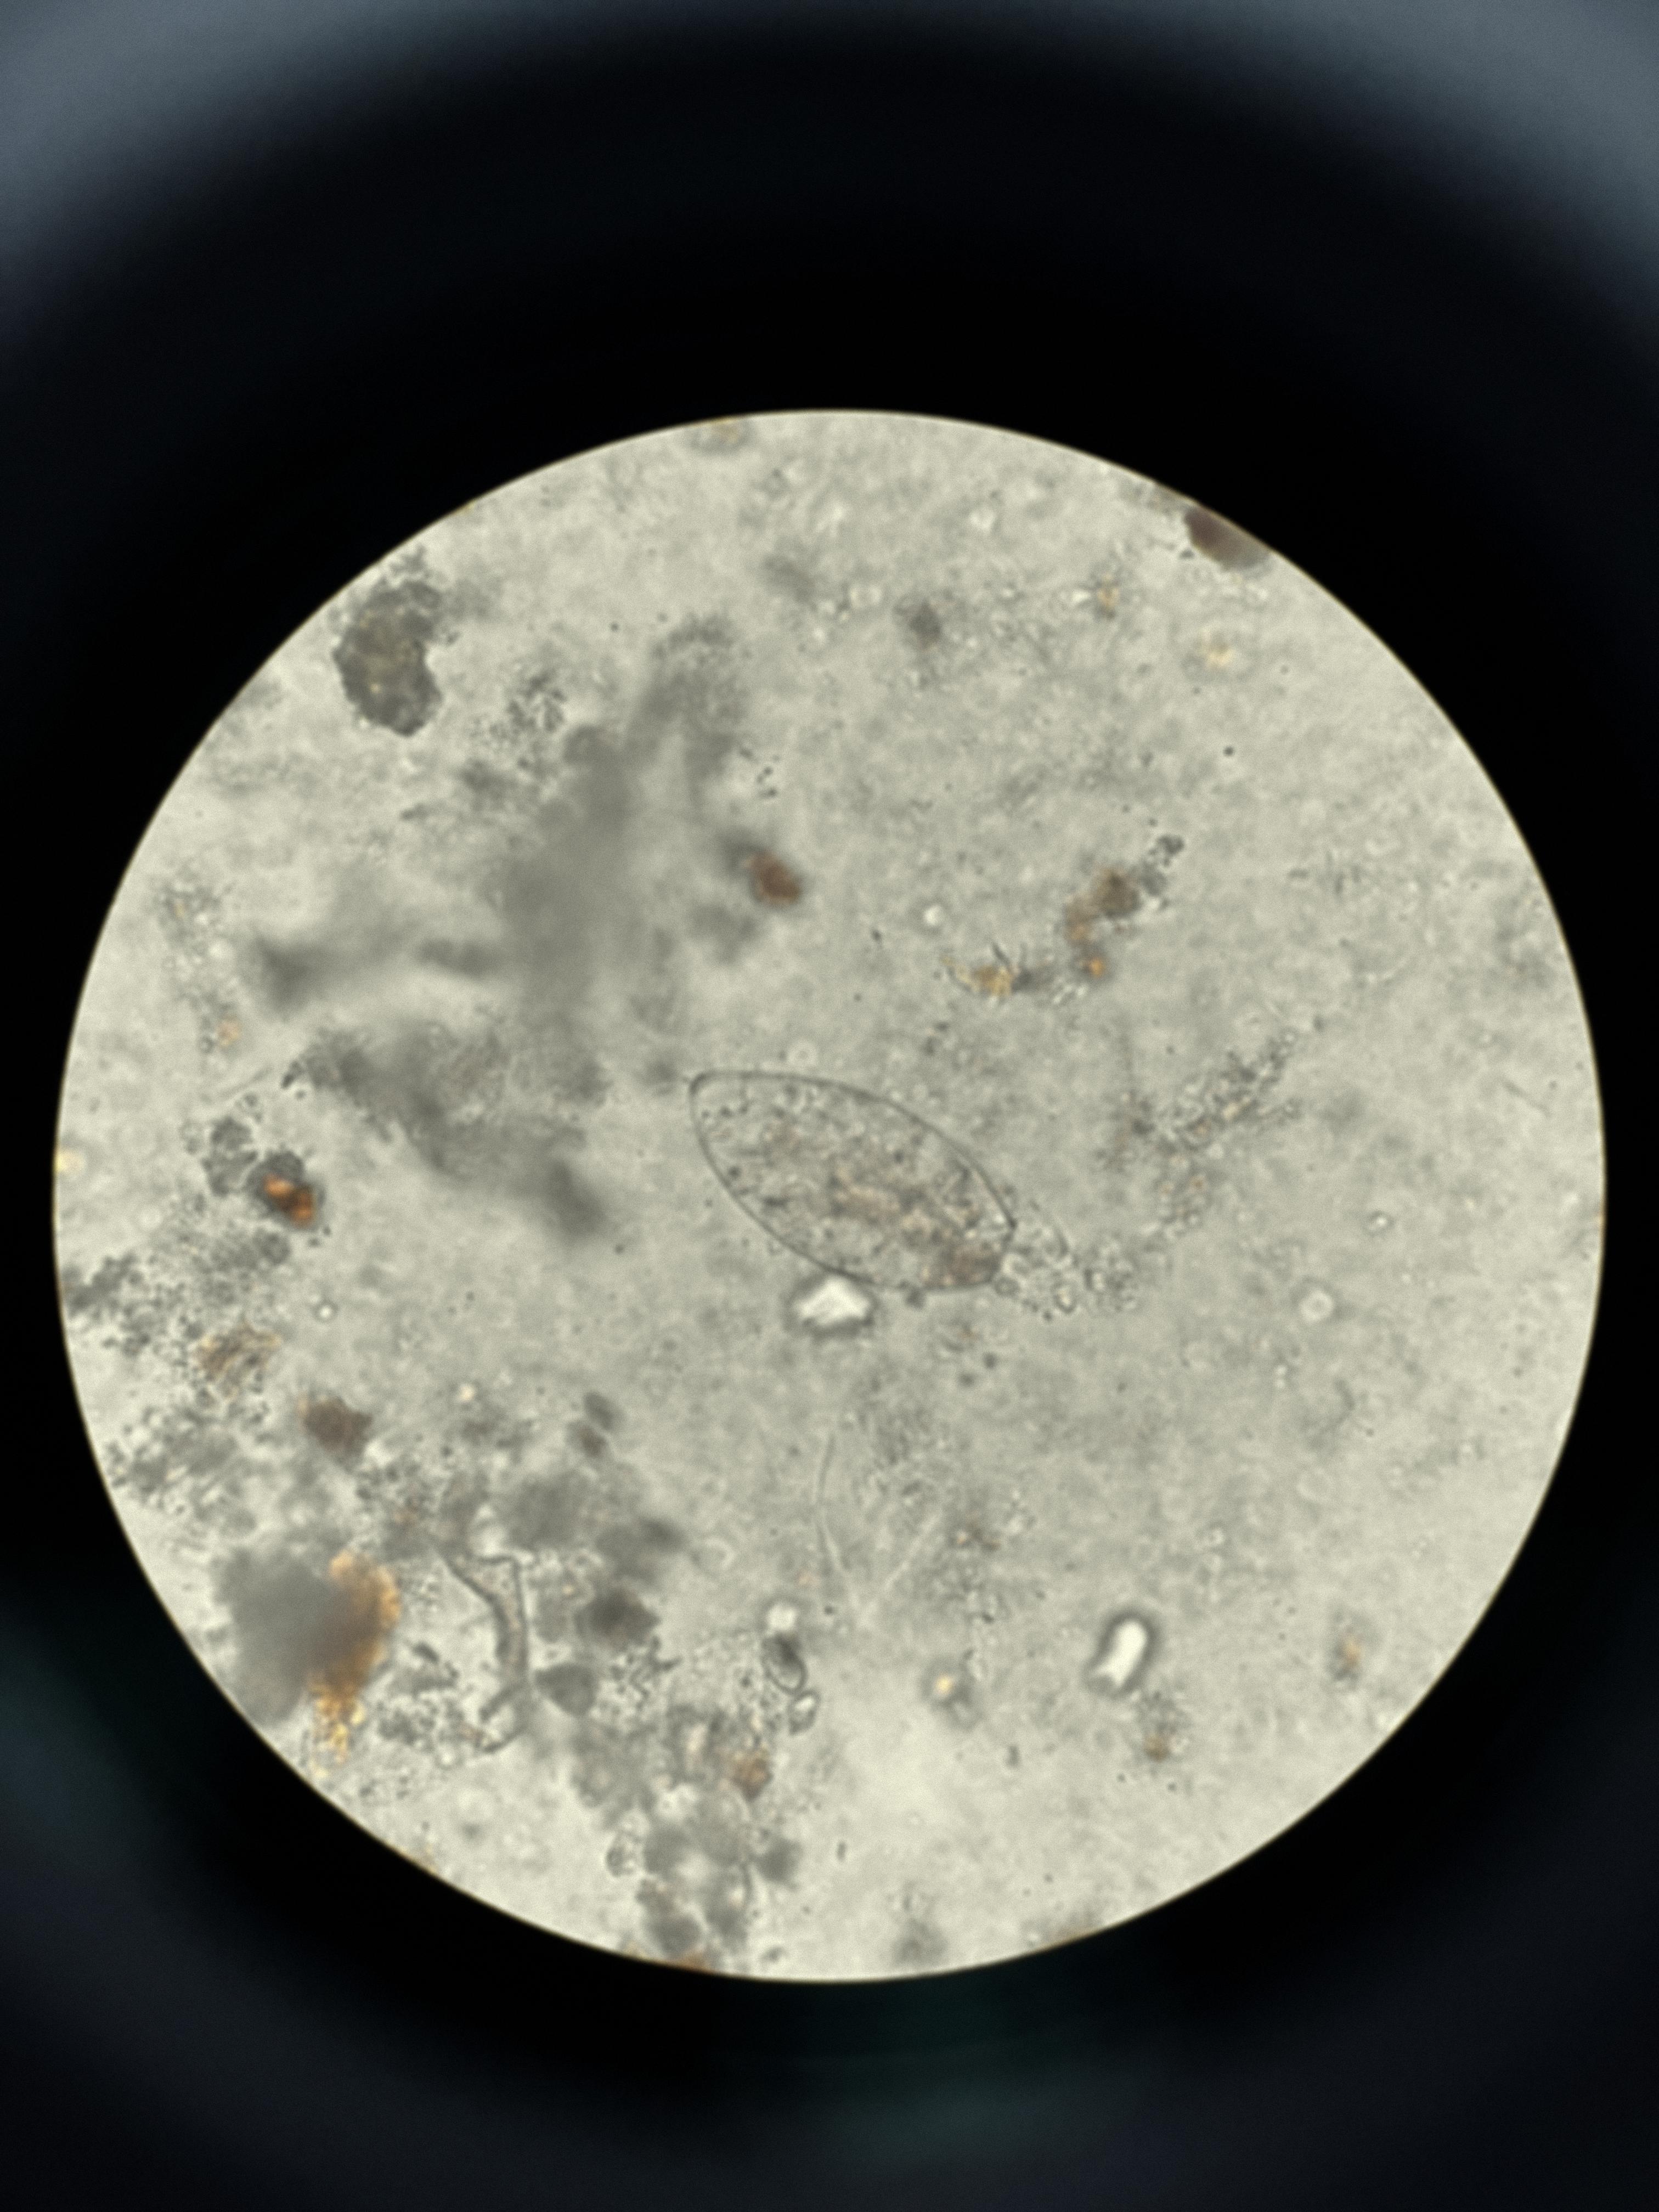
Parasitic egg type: Fasciolopsis buski